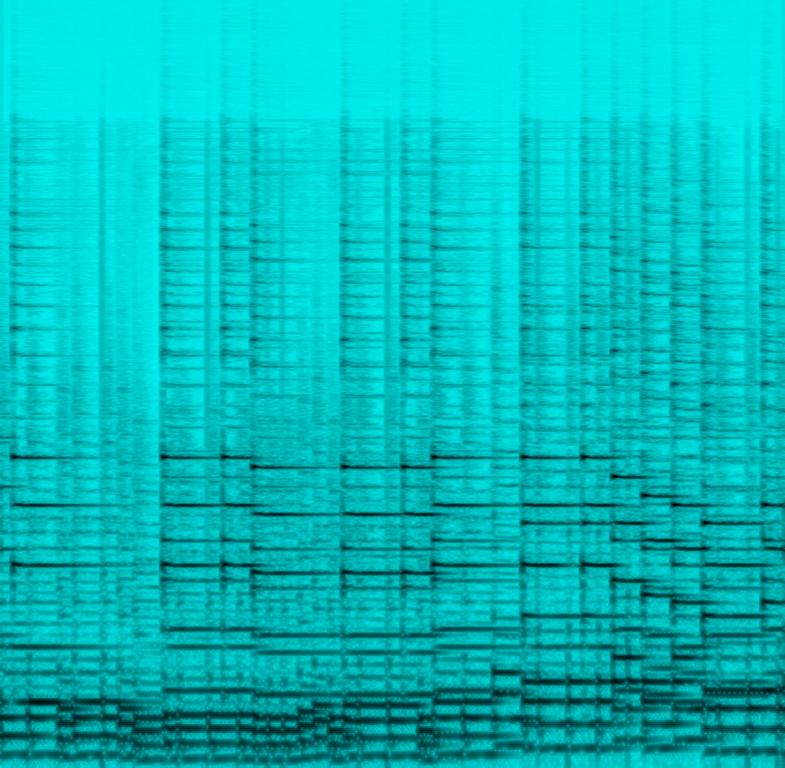
The song is an instrumental. The song is medium tempo with a groovy bass line and a guitar synth tone playing melody. The song is exciting and adventurous in nature. The song is a video game song track.